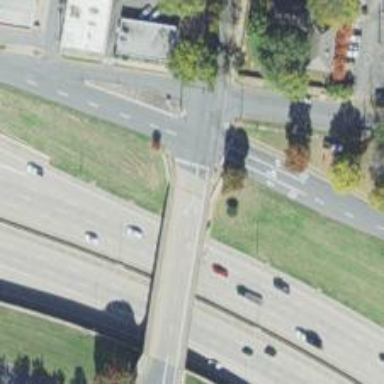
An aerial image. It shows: Beam bridge on secondary road.